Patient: sex M, age 57
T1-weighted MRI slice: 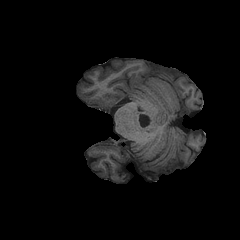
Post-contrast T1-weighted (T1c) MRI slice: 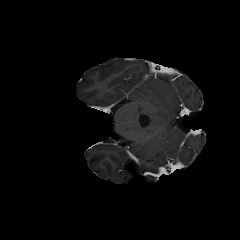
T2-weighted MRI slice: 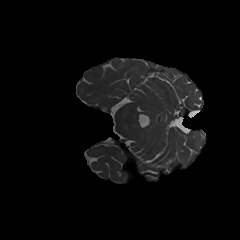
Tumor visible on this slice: no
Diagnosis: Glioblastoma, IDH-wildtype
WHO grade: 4